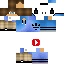
A male human skin with medium skin, wearing brown long hair dressed in a blue hoodie and brown pants, featuring a closed mouth.